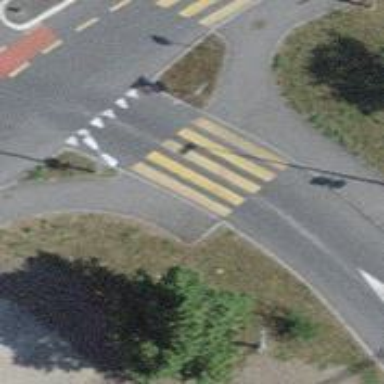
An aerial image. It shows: Kerb serving as barrier.